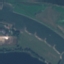
Land use / land cover: River